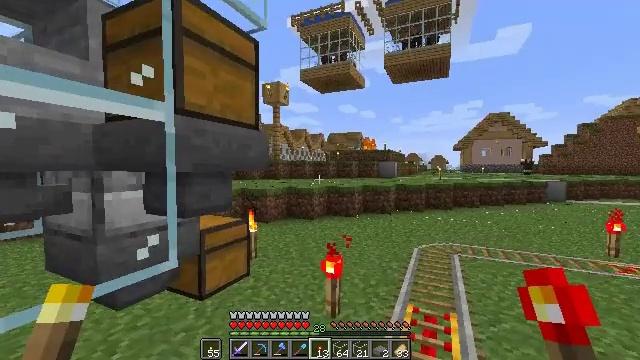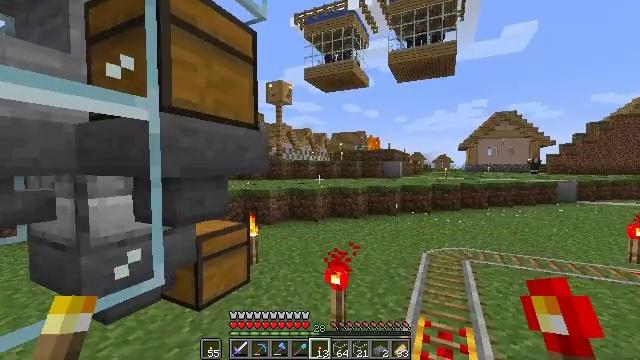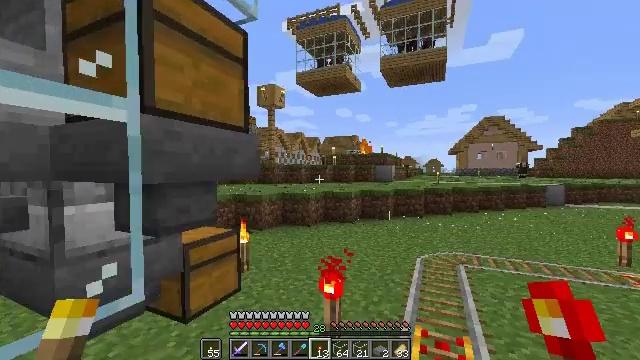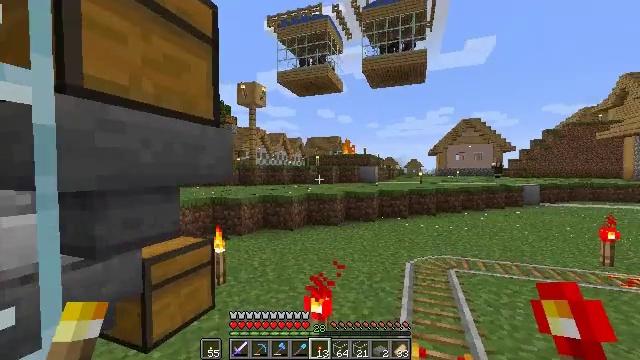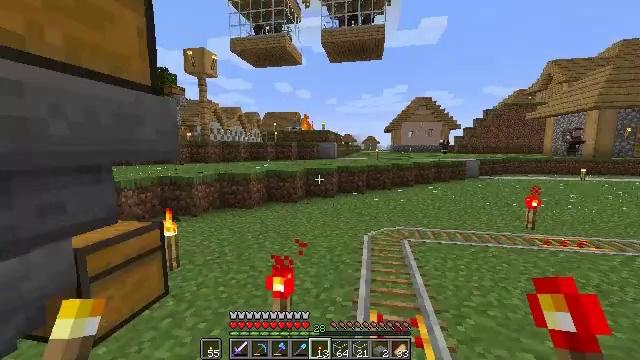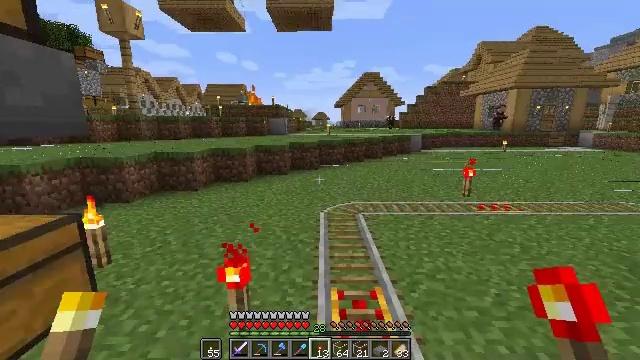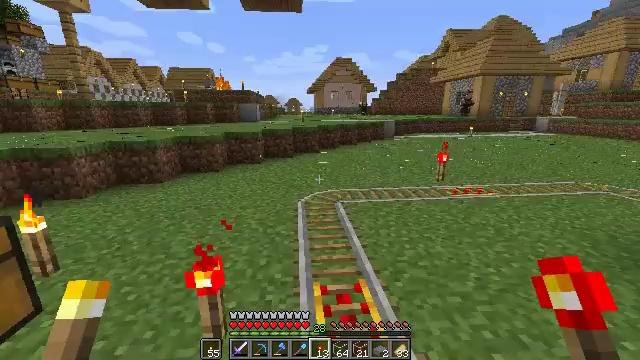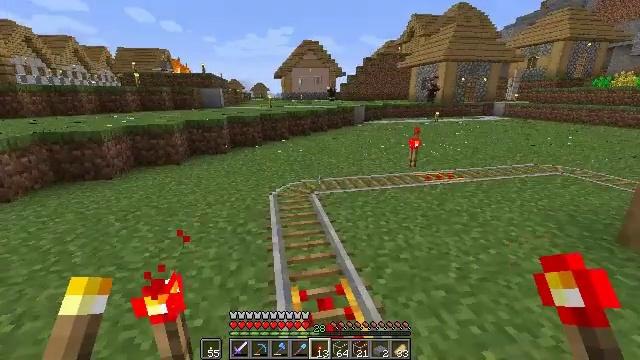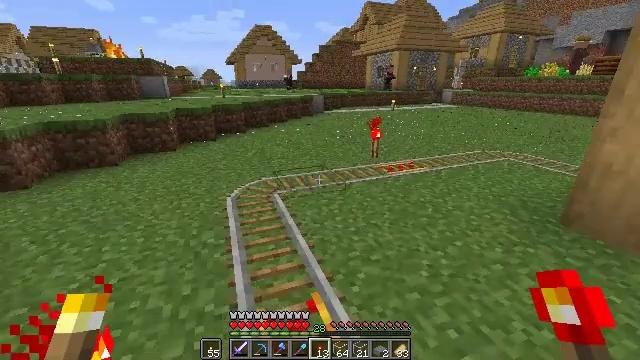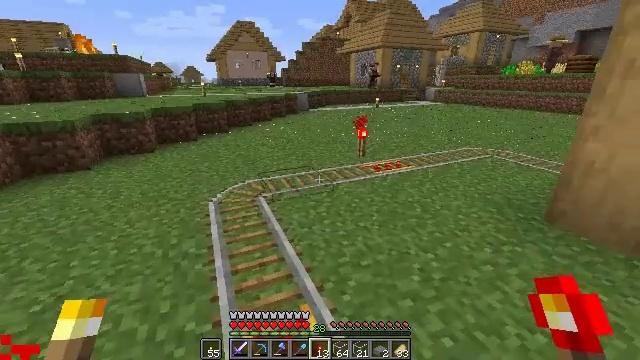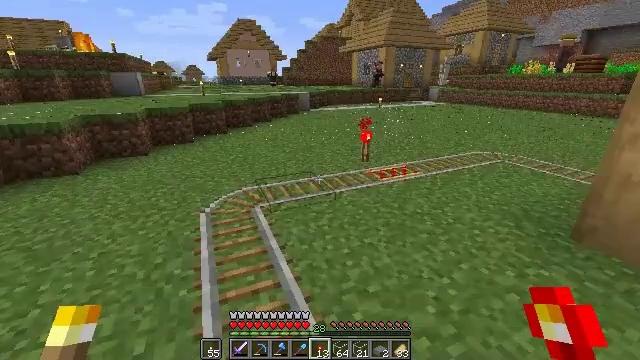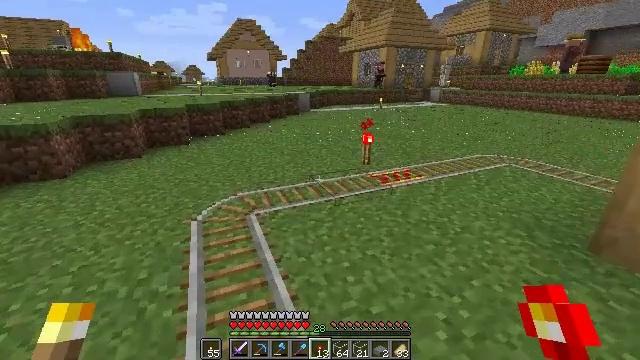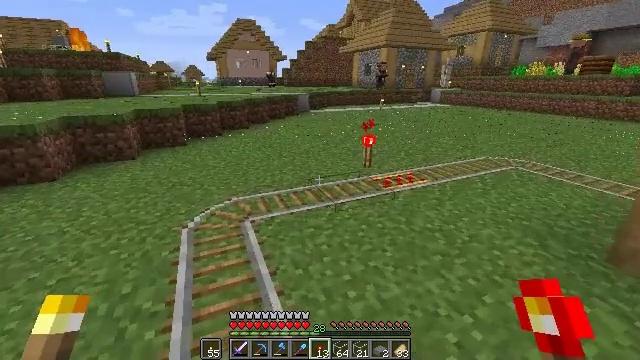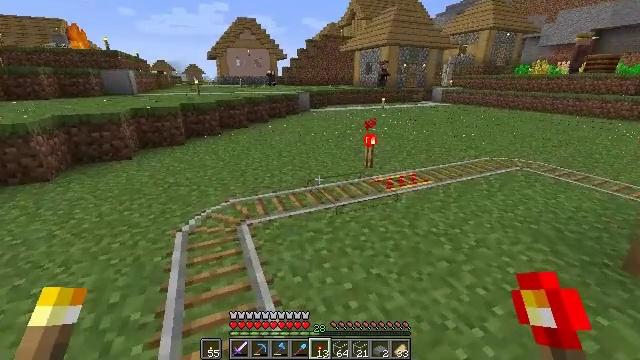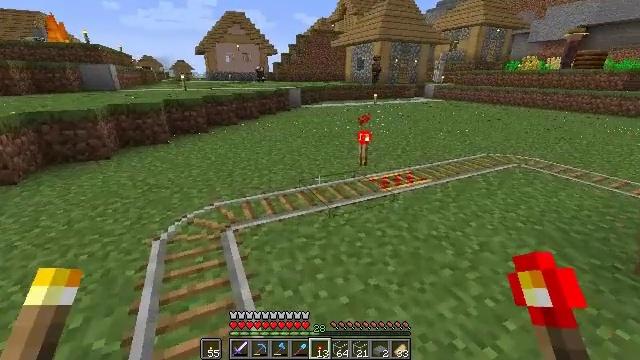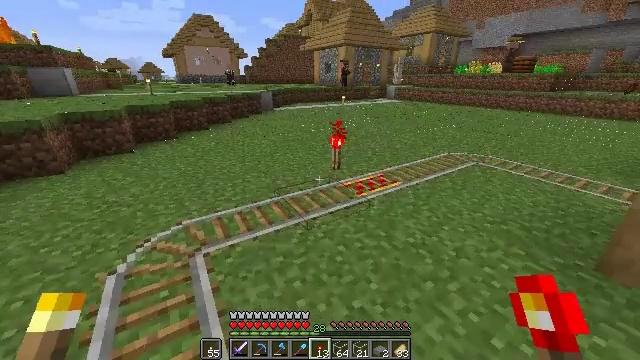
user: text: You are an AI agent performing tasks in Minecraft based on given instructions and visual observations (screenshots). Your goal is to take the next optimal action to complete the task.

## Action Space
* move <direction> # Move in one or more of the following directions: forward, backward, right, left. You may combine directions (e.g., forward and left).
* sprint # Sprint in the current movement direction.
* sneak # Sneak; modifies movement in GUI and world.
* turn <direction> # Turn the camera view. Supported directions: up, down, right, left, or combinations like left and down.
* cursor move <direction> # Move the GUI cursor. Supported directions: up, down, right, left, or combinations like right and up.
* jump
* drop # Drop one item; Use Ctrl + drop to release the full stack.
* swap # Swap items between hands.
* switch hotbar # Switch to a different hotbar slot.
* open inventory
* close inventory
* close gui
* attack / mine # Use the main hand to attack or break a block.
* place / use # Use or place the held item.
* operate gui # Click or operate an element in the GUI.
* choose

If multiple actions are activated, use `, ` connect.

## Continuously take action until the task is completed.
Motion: motion action
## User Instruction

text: Craft a hopper minecart using a minecart and hopper in the crafting table.
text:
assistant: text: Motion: move forward
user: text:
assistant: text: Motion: move forward, turn right
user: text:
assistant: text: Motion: move forward, turn right
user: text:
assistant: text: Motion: move forward, turn right and down
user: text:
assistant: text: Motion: move forward, turn right and down
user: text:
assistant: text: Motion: move forward, turn right and down
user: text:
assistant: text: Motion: move forward, turn right and down
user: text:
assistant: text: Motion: move forward, turn right and down
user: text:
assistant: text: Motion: move forward, turn right
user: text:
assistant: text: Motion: move forward
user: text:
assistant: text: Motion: move forward
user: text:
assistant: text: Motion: move forward
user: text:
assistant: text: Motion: move forward
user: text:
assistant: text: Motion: move forward, sprint, turn right
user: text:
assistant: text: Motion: move forward, sprint, turn right
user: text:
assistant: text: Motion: move forward, sprint, turn right
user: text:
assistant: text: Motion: move forward, sprint, turn right
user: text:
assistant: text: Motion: move forward, sprint
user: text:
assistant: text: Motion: move forward
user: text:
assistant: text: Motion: move forward
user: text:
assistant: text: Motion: move forward, sprint
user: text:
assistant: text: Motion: move forward, sprint, turn left
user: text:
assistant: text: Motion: move forward, sprint, turn left and up
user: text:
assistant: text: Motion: move forward, turn left
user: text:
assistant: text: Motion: move forward, turn left
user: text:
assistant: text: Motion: move forward and move right, turn left
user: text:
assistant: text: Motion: move forward and move right, turn left
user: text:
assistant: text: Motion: move forward and move right, turn left
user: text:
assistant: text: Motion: move forward and move right, turn left
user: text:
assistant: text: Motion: move forward and move right, turn left and down